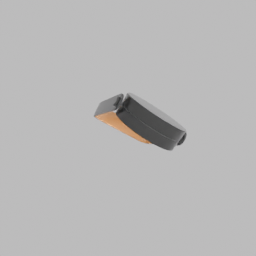
Label: lighting